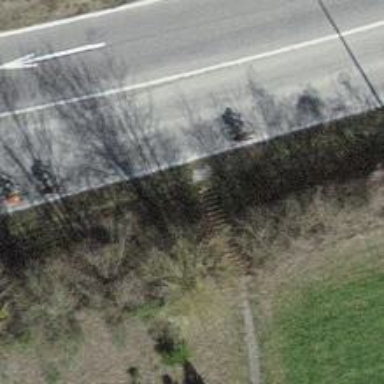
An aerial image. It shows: Road with steps.